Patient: sex F, age 31
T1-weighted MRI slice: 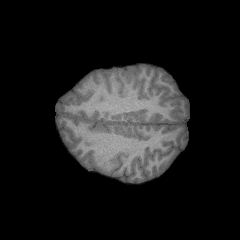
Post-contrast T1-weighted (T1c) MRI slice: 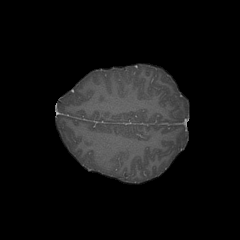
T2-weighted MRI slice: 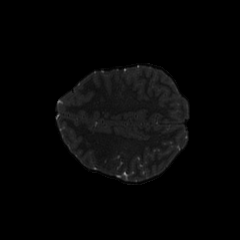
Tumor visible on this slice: no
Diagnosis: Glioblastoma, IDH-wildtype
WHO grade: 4